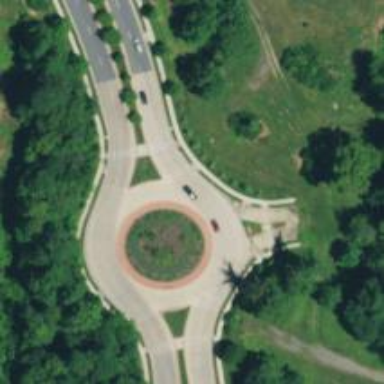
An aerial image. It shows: Primary highway intersecting roundabout.